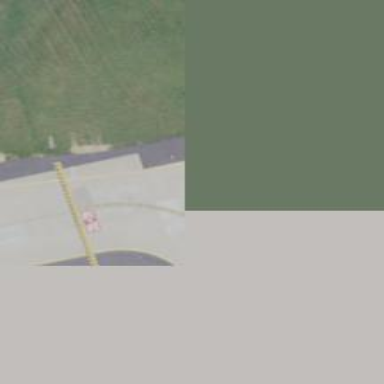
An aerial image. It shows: Image of taxiway at airport.